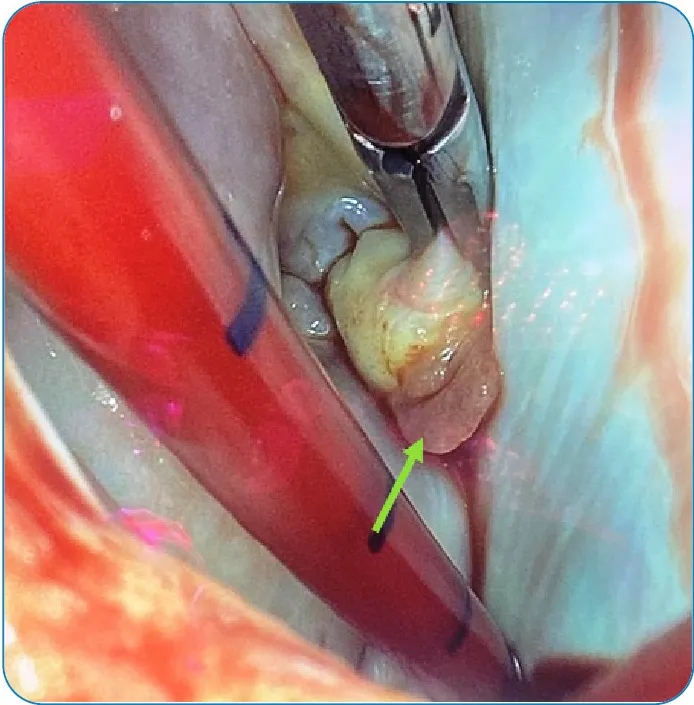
Intraoperative image of the vegetation on the mitral valve.
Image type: medical_photograph (other_medical_photograph)